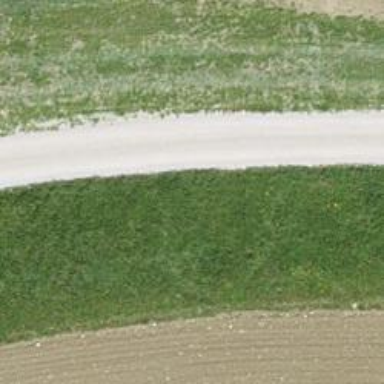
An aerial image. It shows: Unpaved track with grade2 tracktype.